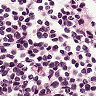
Metastatic tissue present: no